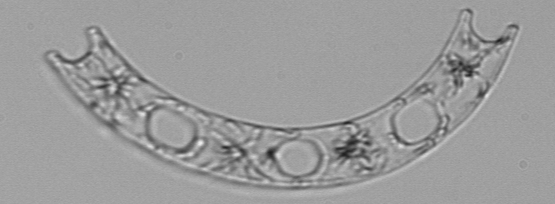
Label: Eucampia